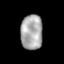
Tissue: lung
Cell type: Epithelial cells
Senescence score: 0.1852
Nuclear area (px): 754
Mean DAPI intensity: 168.802